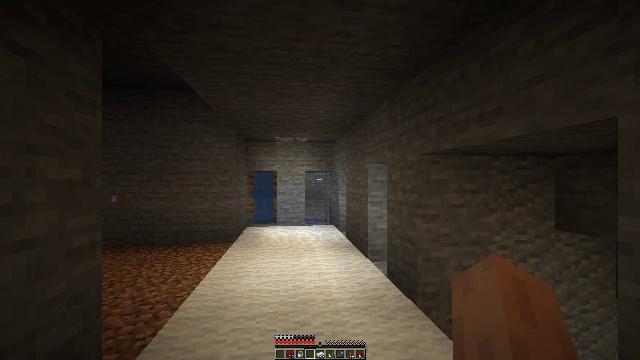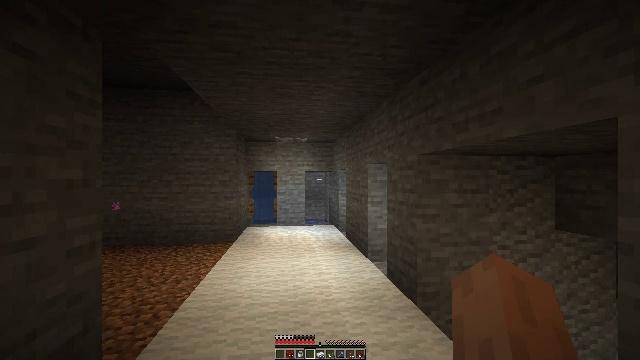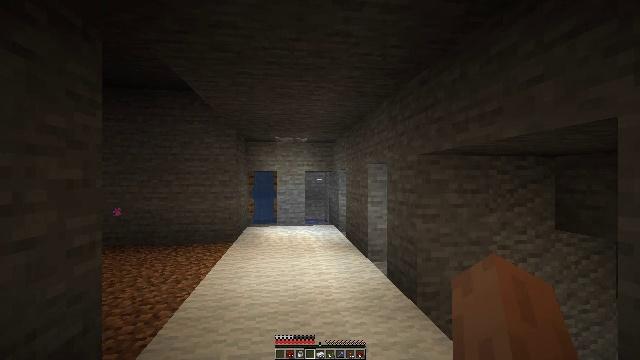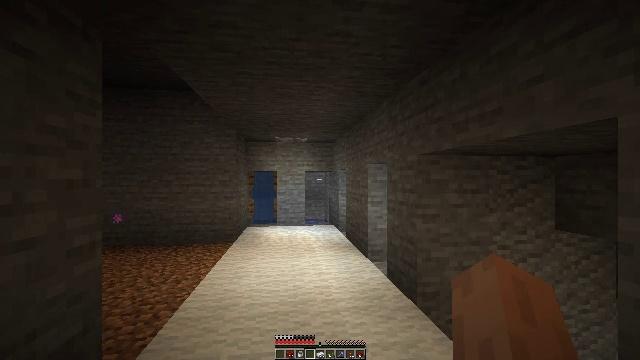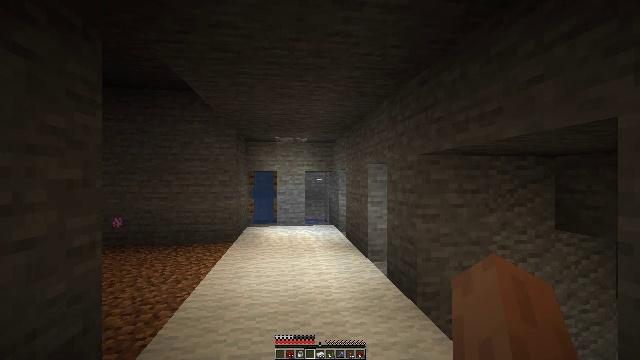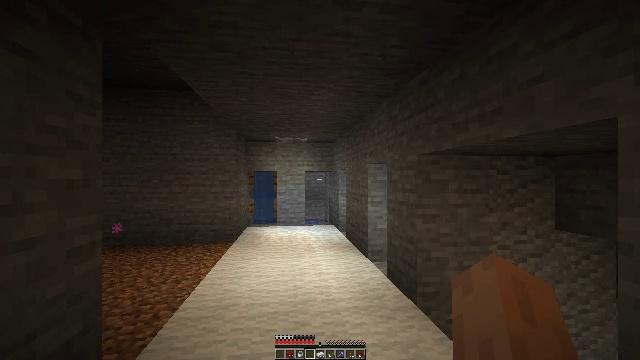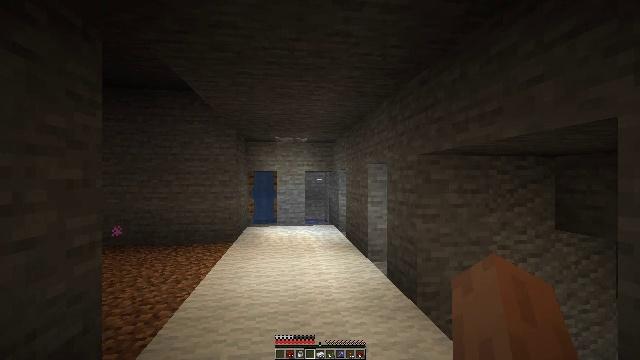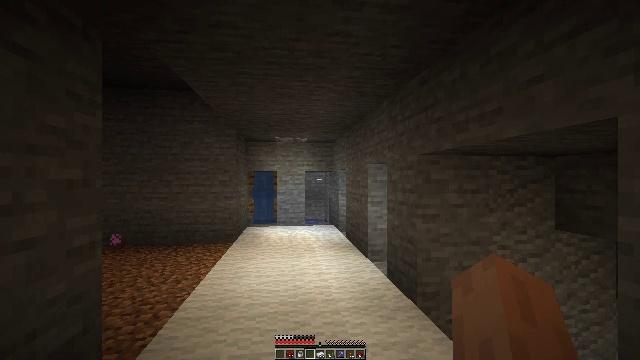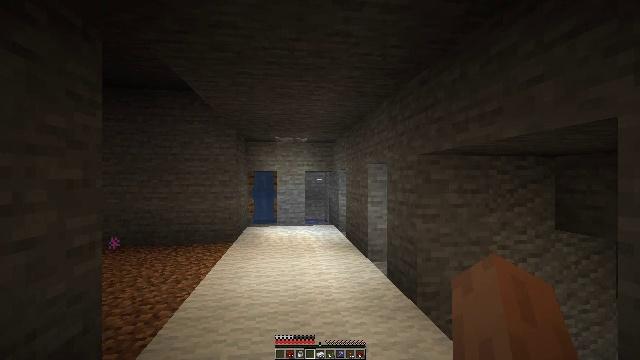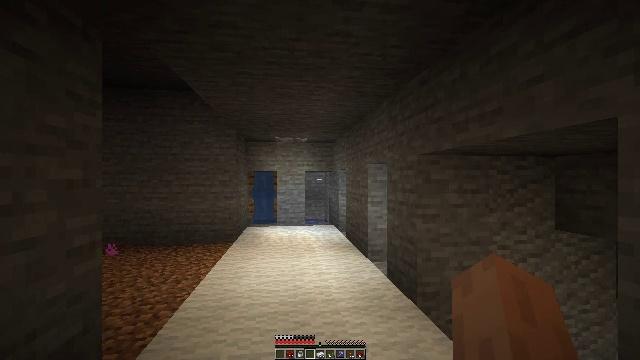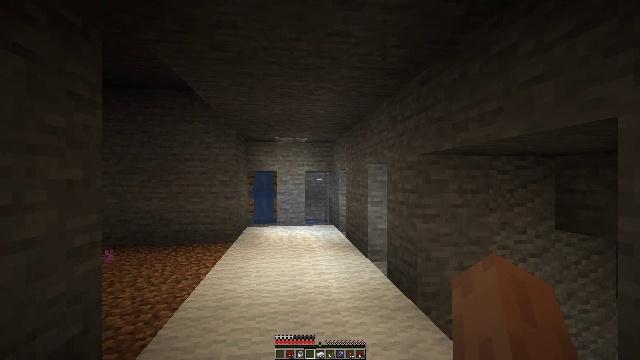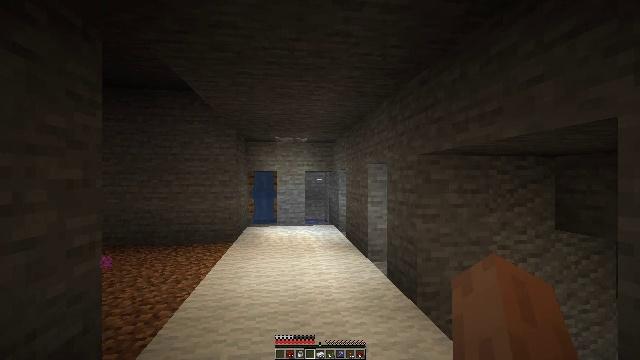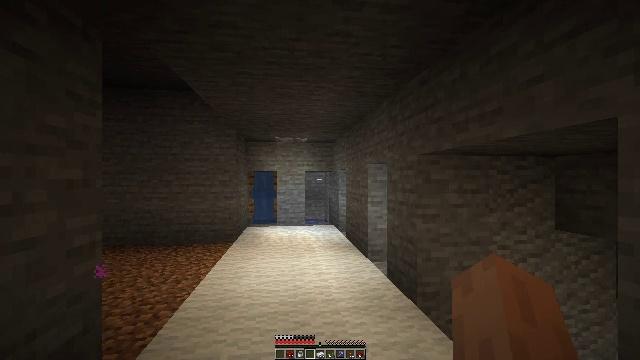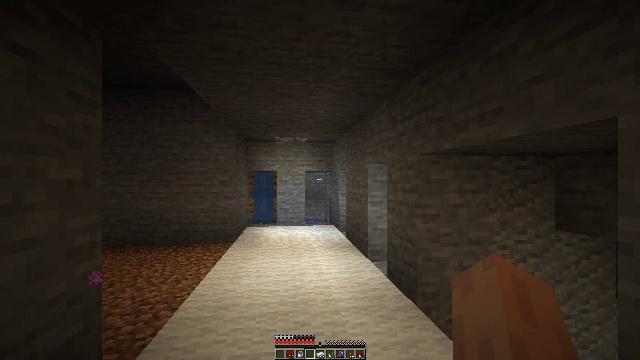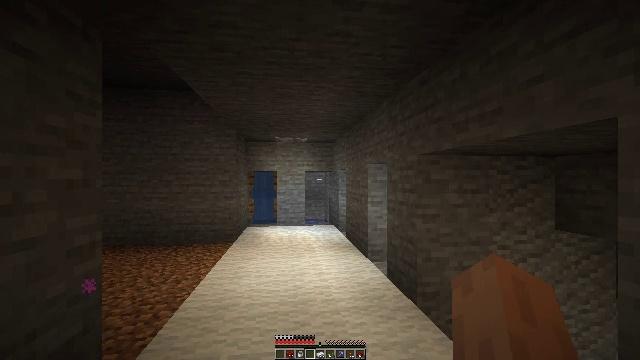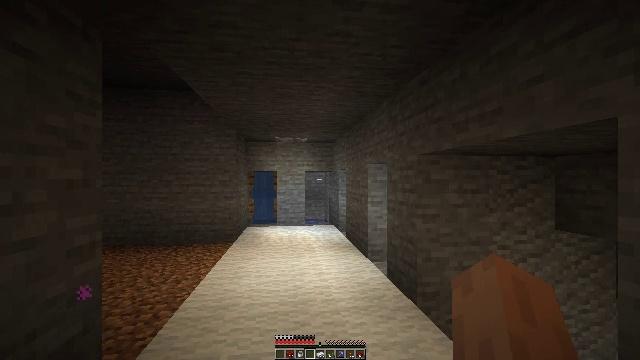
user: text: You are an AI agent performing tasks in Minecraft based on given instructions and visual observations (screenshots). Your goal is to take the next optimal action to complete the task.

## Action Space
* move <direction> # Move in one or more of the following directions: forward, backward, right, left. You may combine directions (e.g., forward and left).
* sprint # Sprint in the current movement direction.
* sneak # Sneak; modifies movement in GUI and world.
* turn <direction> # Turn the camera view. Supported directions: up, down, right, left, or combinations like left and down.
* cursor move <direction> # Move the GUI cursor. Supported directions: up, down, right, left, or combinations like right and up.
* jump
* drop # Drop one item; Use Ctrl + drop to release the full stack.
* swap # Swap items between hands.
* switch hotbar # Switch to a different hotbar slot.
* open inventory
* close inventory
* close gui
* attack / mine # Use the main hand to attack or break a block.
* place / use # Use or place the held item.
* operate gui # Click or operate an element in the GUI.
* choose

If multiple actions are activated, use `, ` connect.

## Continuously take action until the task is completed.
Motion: motion action
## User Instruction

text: Remove an iron ingot from the inventory.
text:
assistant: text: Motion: no_op
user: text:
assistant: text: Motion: no_op
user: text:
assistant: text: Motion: no_op
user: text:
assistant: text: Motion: no_op
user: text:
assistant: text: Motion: no_op
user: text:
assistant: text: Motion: no_op
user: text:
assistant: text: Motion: no_op
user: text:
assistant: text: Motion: no_op
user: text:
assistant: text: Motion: no_op
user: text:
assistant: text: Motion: no_op
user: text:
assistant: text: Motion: no_op
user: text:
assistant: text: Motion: no_op
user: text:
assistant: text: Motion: no_op
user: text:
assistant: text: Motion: no_op
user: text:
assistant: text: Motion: no_op
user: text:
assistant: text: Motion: no_op
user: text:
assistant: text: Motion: no_op
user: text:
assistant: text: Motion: no_op
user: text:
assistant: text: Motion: no_op
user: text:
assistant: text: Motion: no_op
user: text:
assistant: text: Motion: no_op
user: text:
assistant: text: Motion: no_op
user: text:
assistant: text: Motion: no_op
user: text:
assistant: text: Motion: no_op
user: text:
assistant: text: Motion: no_op
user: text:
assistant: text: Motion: no_op
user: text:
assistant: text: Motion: no_op
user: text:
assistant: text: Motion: no_op
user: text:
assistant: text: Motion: no_op
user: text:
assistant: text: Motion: no_op